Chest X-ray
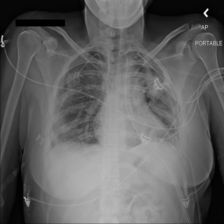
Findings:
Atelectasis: negative
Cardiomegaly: negative
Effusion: negative
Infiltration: negative
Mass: negative
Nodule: negative
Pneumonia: negative
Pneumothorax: negative
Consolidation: negative
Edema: negative
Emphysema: negative
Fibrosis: negative
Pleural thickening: negative
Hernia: negative